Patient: sex M, age 74
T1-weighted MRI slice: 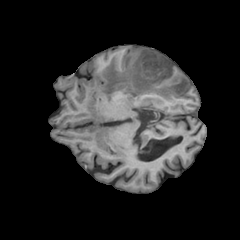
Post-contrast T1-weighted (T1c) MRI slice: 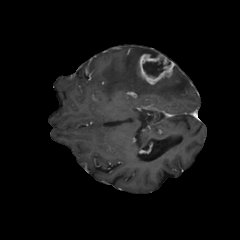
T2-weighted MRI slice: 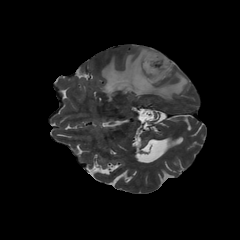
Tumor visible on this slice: yes
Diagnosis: Glioblastoma, IDH-wildtype
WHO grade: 4